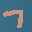
Label: 7